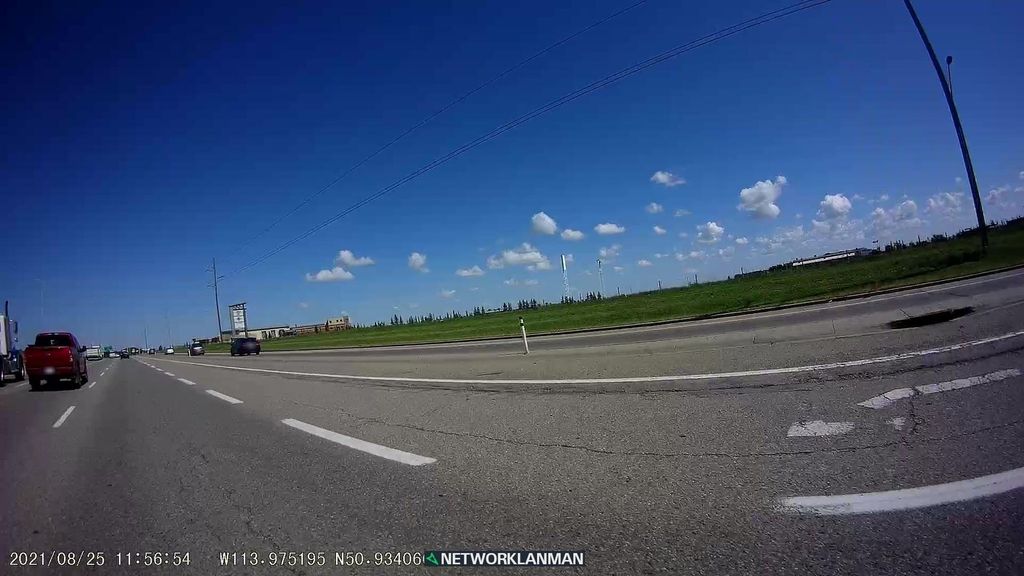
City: calgary